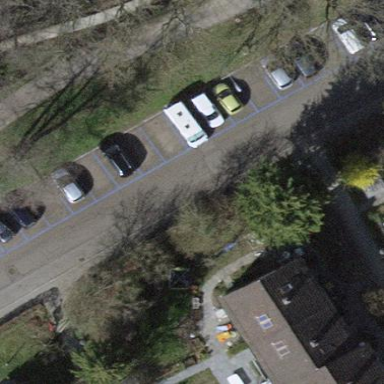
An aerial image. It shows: Parking lane.